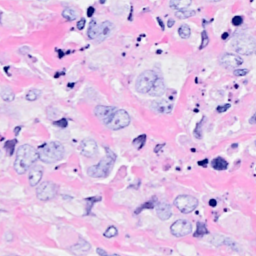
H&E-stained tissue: Breast